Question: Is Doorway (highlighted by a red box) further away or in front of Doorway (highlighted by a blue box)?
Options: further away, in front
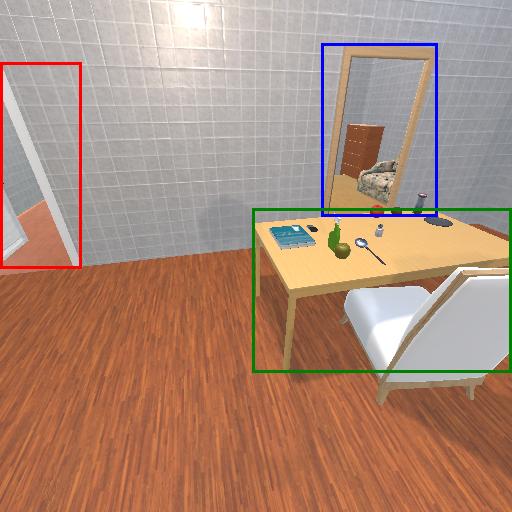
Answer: further away